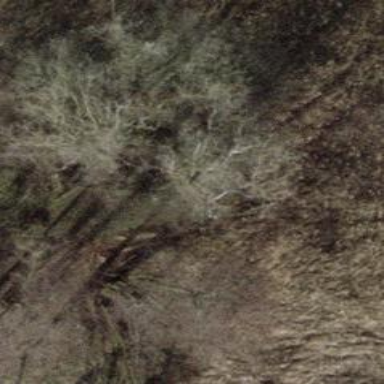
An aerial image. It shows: Single tag "natural: tree."